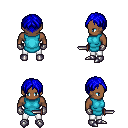
a pixel art fantasy rpg character, male body template, human, dark skin, teal tunic, white pants, blue parted hairstyle, metal gloves, metal boots, dagger, four views (front, back, left, right), 2x2 character sprite sheet, small pixel art, hard edges, no anti-aliasing